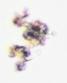
Label: Detritus